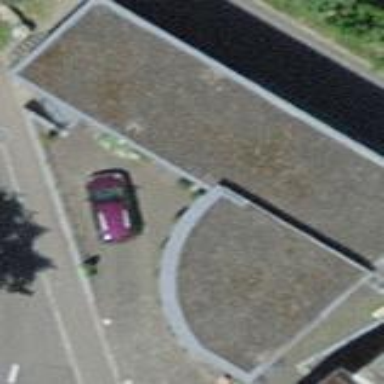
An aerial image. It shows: Building with flat roof.